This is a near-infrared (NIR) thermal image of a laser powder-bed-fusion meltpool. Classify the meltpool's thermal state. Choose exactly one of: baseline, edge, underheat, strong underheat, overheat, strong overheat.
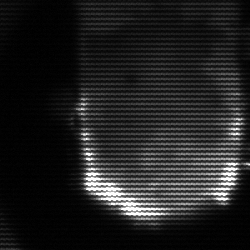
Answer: baseline